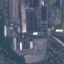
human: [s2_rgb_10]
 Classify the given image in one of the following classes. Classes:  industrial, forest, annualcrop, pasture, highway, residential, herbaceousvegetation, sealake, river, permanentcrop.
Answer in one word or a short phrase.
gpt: Industrial